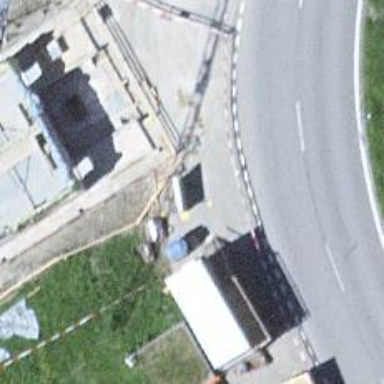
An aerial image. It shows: Bus stop with platform for public transport.